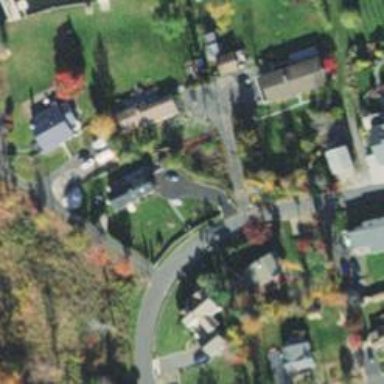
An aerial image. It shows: Residential road.